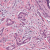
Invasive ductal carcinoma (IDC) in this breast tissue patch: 1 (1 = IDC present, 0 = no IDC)